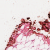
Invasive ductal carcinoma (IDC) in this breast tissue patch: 0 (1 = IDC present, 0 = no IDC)